Question: I've been using a few javascript libraries, and I noticed that most of them take input in this form: '[{"foo": "bar", "12": "true"}]'
According to <URL>

So we are sending an object in an array.
So I have a two part question:
Why not just send an object or an array, which would seem simpler?
What is the best way to create such a Json with Php?
Here is a working method, but I found it a bit ugly as it does not work out of the box with multi-dimensional arrays:
'''
<?php
$object[0] = array("foo" => "bar", 12 => true);
$encoded_object = json_encode($object);
?>
'''
output:
'{"1": {"foo": "bar", "12": "true"}}'
'''
<?php $encoded = json_encode(array_values($object)); ?>
'''
output:
'[{"foo": "bar", "12": "true"}]'
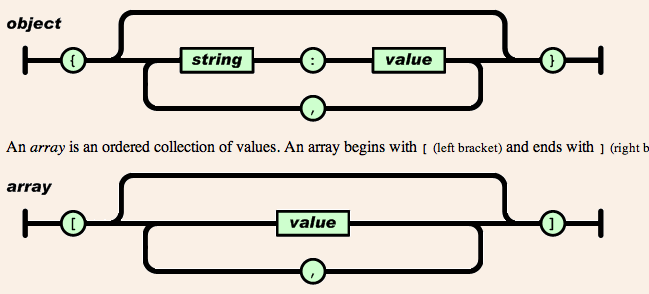
Answer: 1. Because that's the logical way how to pass multiple objects. It's probably made to facilitate this: [{"foo" : "bar", "12" : "true"}, {"foo" : "baz", "12" : "false"}]
2. Use the same logical structure in PHP: echo json_encode(array(array("foo" => "bar", "12" => "true")));